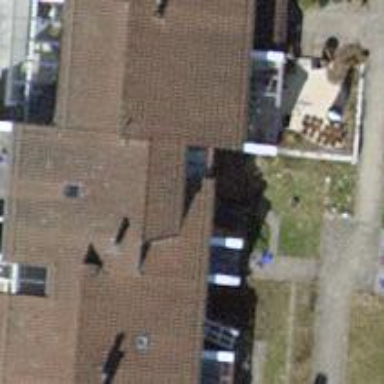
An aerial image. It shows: Terrace building.